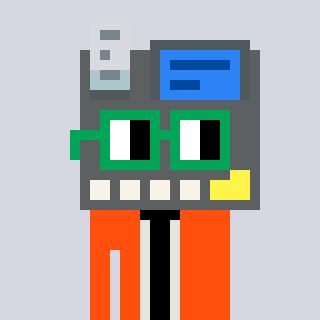
a pixel art character with square green glasses, a cash register-shaped head and a orange-colored body on a cool background